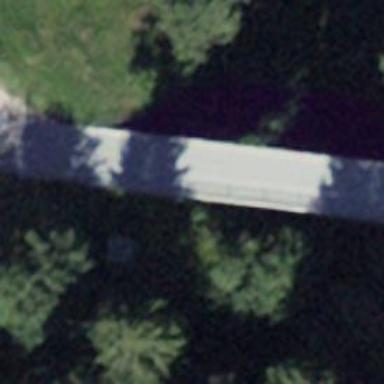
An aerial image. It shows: Tertiary road on dirt bridge.